Interaction volume radius: 10 \u00c5
Interaction volume height: 20 \u00c5
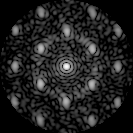
Disorder parameter: 0.4177